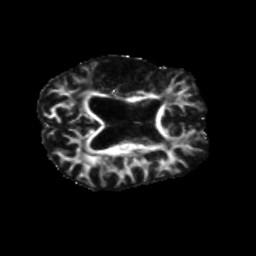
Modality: FA
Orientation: axial
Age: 68
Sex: male
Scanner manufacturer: siemens
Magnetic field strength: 3 T
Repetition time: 5.25 s
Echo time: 0.08 s